高二 · 解析几何
(2012 福建) 若直线 $y=2 x$ 上存在点 $(x, y)$ 满足约束条件 $\left\{\begin{array}{l}x+y-3 \leq 0, \\ x-2 y-3 \leq 0, \\ x \geq m,\end{array}\right.$, 则实数 $m$ 的最大值为
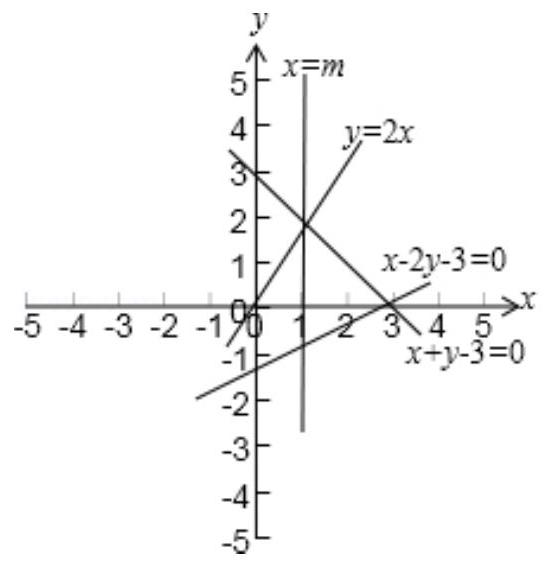
A. -1
B. 1
C. $\frac{3}{2}$
D. 2
答案: B
解析: 由题意, $\left\{\begin{array}{c}y=2 x \\ x+y-3=0\end{array}\right.$, 可求得交点坐标为 $(1,2)$ 要使直线 $y=2 x$ 上存在点 $(x, y)$ 满足约条件 $\left\{\begin{array}{c}x+y-3 \leqslant 0 \\ x-2 y-3 \leqslant 0, \\ x \geqslant m\end{array}\right.$ 如图所示.

则 $3-m \geq 2 m$, 可得 $m \leq 1, \therefore$ 实数 $m$ 的最大值为 1 , 故选 B.